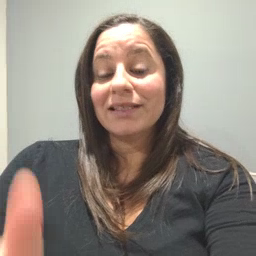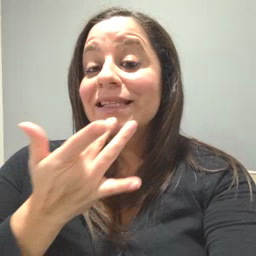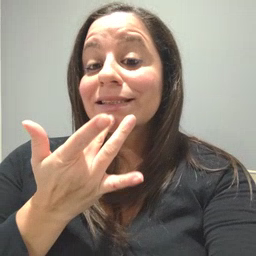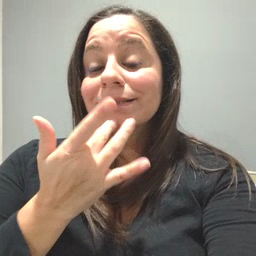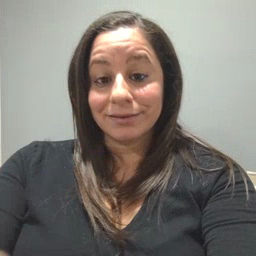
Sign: taste